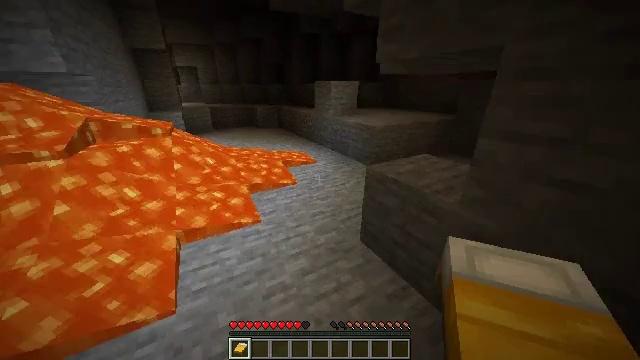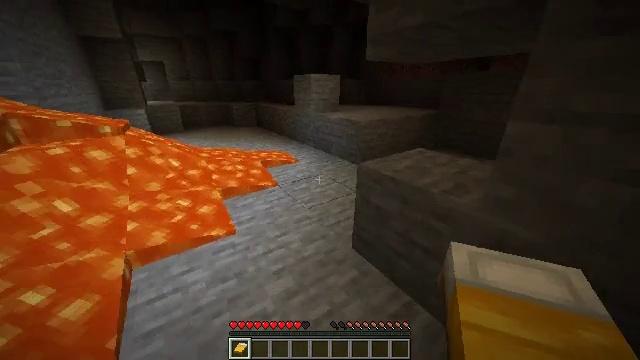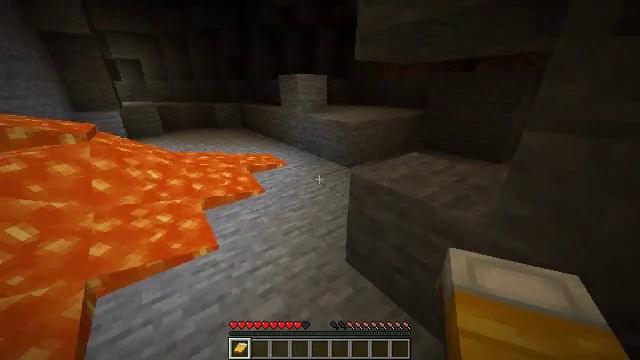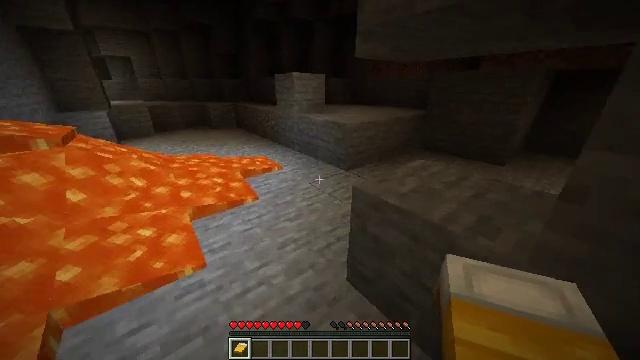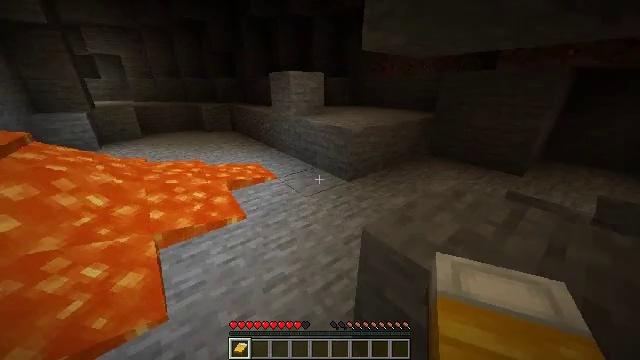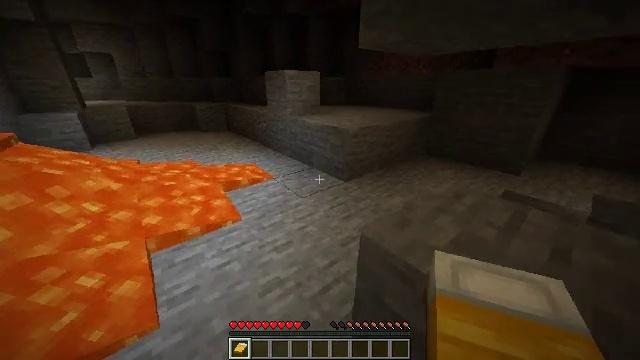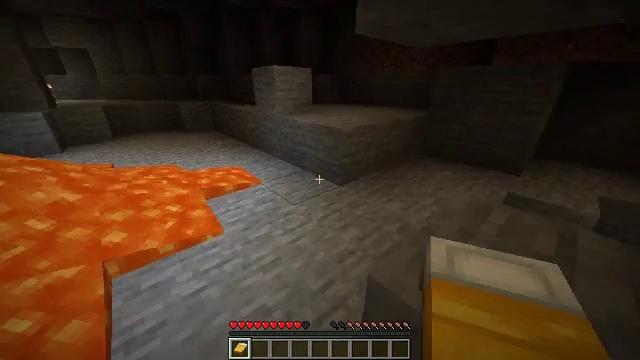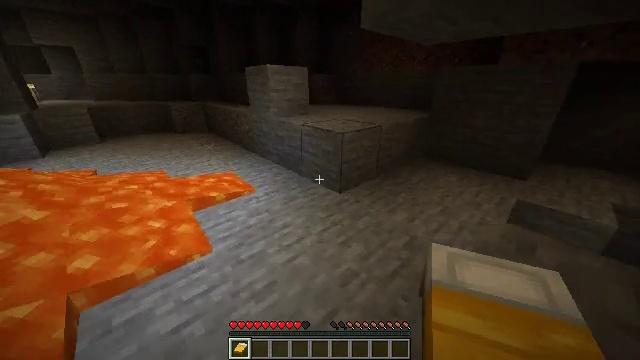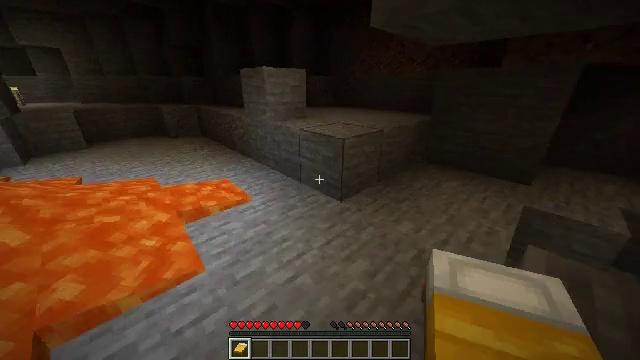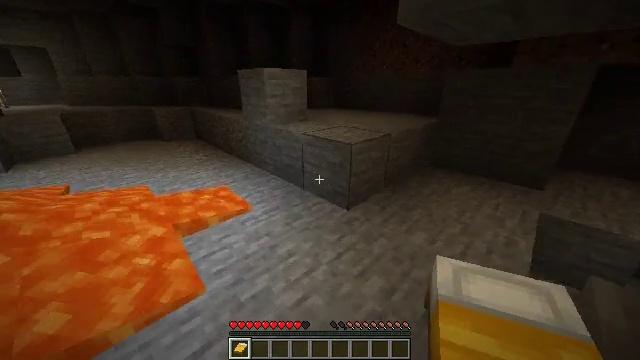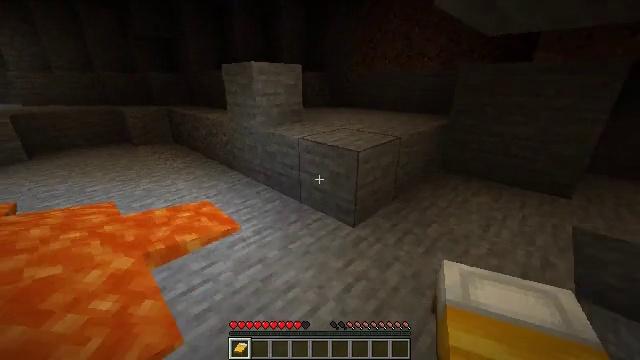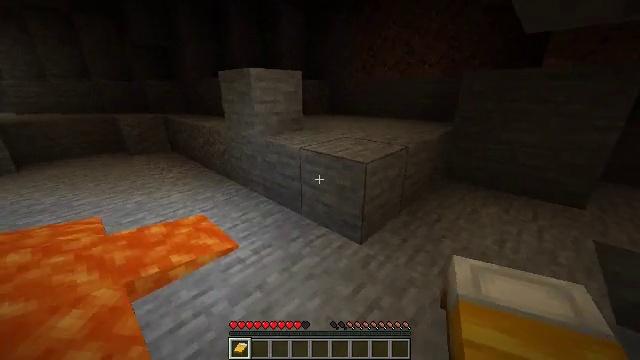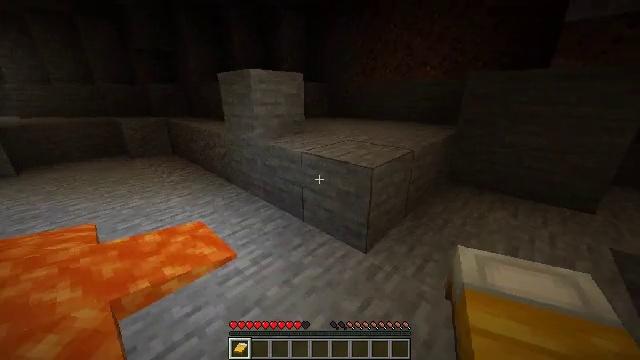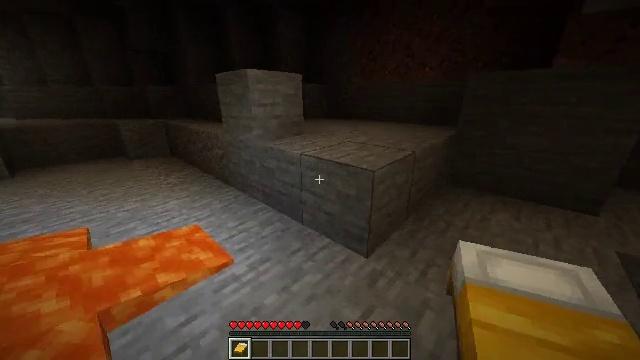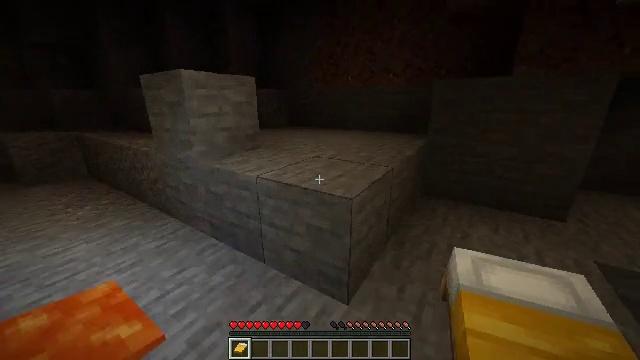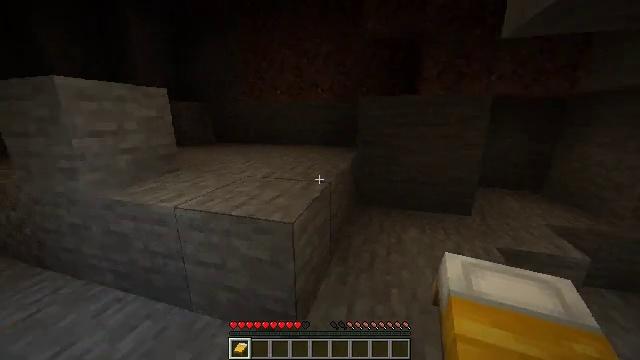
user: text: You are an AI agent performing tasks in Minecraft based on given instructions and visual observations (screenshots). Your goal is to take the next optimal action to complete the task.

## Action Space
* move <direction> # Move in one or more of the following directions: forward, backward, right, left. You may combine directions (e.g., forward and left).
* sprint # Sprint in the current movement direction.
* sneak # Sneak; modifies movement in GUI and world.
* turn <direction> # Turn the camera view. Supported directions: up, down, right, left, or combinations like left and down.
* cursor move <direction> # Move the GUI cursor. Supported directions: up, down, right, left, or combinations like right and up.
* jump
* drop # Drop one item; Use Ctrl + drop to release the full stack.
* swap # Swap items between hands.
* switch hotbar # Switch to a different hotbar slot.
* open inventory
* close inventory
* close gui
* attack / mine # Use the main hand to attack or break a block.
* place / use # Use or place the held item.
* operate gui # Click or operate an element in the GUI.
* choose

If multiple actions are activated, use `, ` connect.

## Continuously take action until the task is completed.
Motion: motion action
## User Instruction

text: Combat the slime.
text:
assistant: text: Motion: move forward, sprint, turn right
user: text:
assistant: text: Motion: move forward, sprint, turn right
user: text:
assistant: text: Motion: move forward, sprint
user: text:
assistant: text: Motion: move forward, sprint
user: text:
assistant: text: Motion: move forward, sprint
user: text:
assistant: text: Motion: move forward, sprint, turn right
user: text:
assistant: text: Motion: move forward, sprint
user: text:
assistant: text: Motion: move forward, sprint, turn right
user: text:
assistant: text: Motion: move forward, sprint
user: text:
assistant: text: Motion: move forward, sprint, turn right and up
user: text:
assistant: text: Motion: move forward, sprint
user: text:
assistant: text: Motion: move forward, sprint
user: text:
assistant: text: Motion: move forward, sprint
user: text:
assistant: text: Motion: move forward, sprint, turn right and up
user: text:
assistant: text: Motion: move forward, sprint, turn right and up
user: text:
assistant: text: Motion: move forward, sprint, turn right and up
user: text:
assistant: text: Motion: move forward, sprint, turn right
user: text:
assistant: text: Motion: move forward, sprint, turn right and down
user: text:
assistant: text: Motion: move forward, sprint, turn right and down
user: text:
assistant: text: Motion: move forward, sprint
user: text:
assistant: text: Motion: move forward, sprint
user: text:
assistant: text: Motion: move forward, sprint, turn left
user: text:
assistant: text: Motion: move forward, sprint, turn left and up
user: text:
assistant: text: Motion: move forward, sprint, turn left
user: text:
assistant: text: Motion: move forward, sprint, turn left and up
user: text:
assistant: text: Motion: move forward, sprint, turn left and down, jump
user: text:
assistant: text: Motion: move forward, sprint, turn right and down, jump
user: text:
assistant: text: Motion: move forward, sprint, turn right and down, jump
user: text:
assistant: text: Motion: move forward, sprint, turn right and down
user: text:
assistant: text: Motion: move forward, sprint, turn right and down